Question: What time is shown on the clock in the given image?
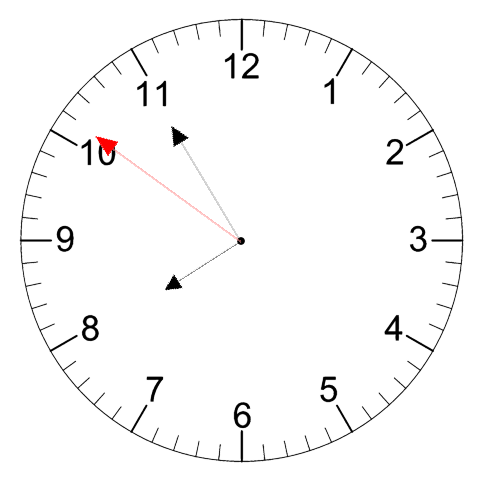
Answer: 07:54:51